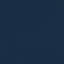
Label: SeaLake